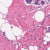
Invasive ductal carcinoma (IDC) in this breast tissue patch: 0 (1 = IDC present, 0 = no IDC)